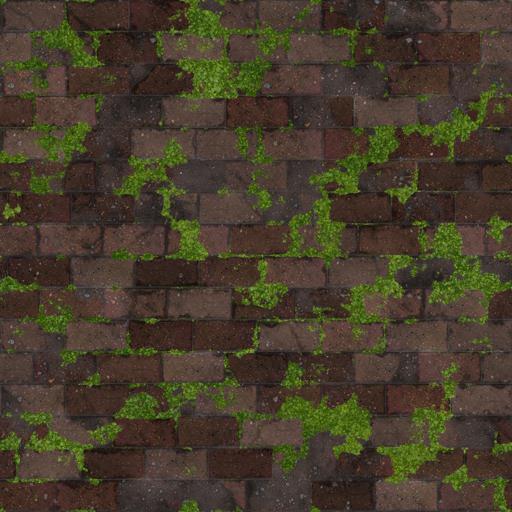
Tags: old pavement paving stones road